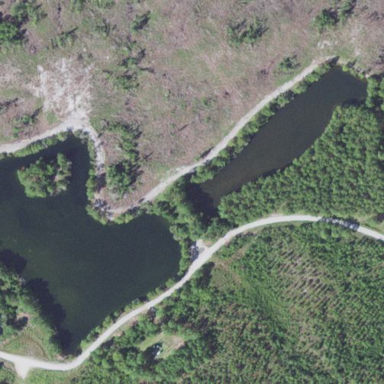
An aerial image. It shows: Serene pond surrounded by nature.